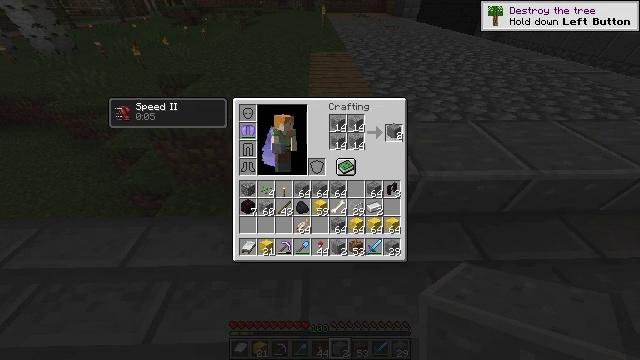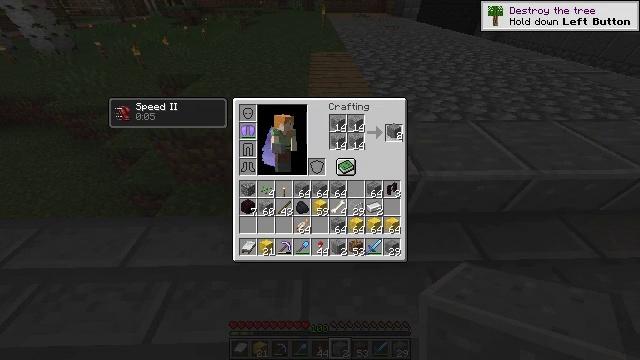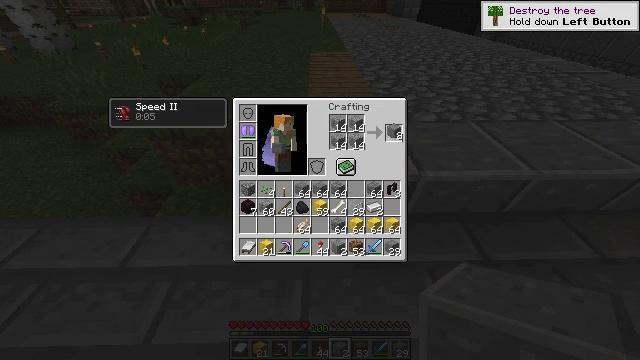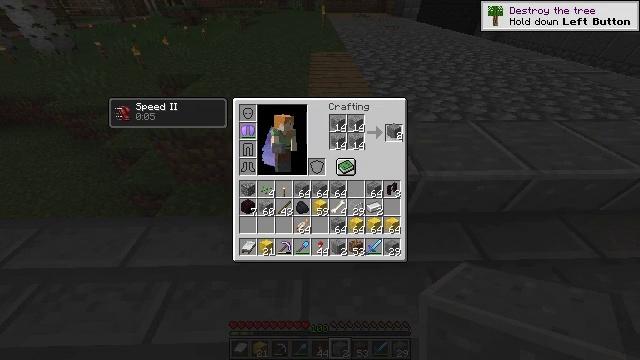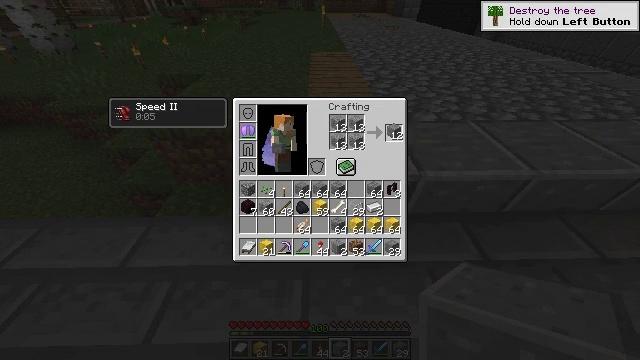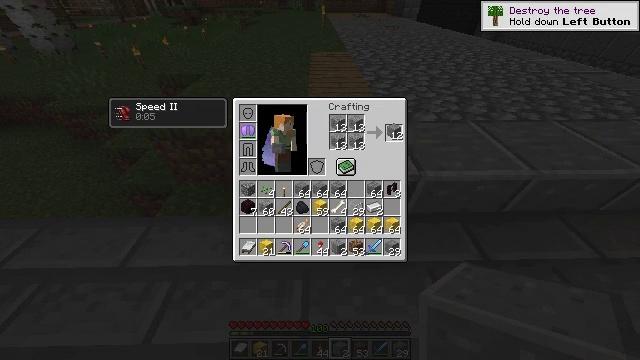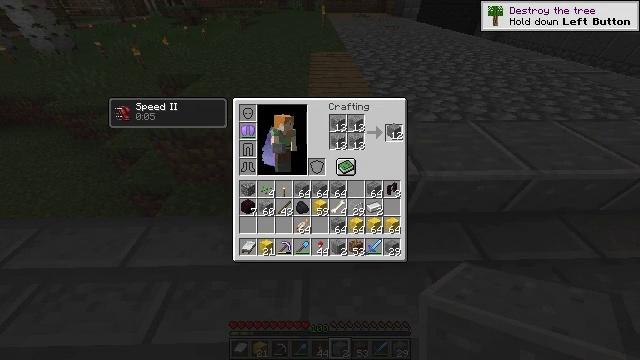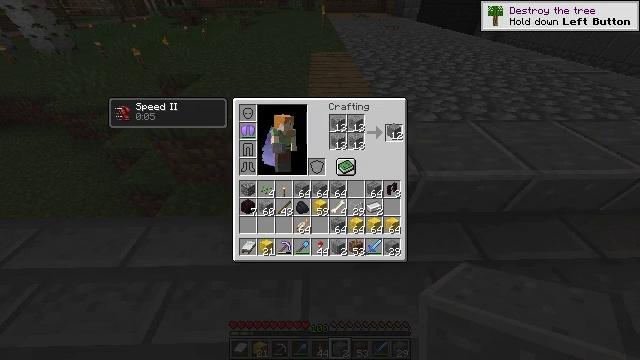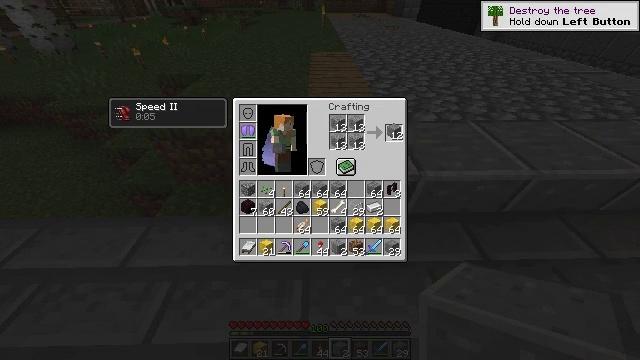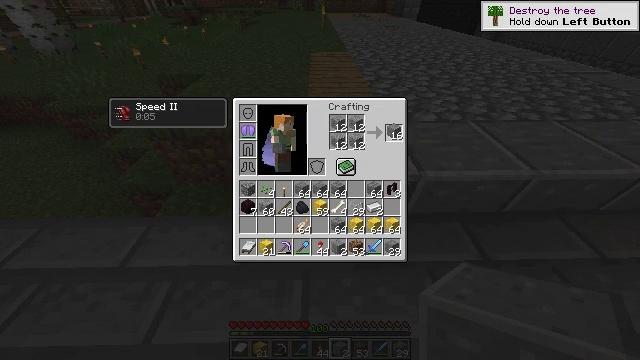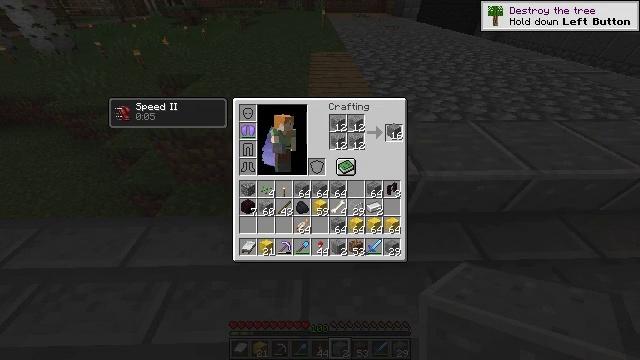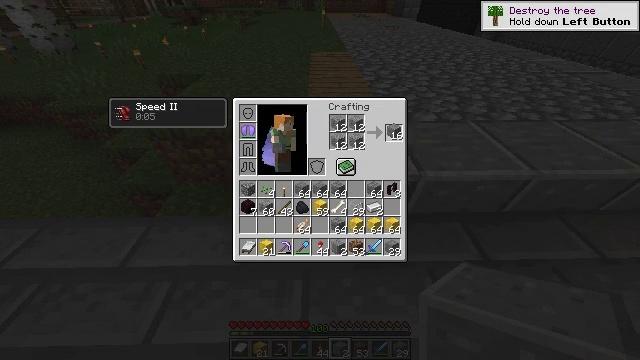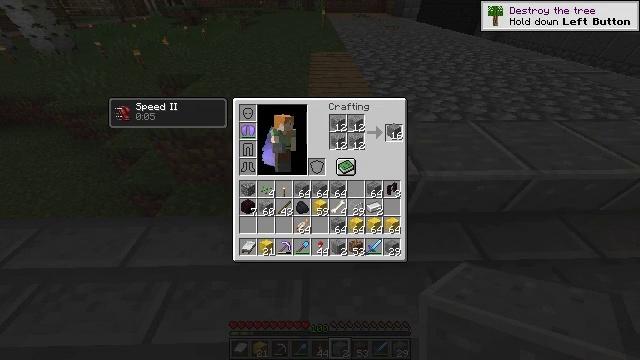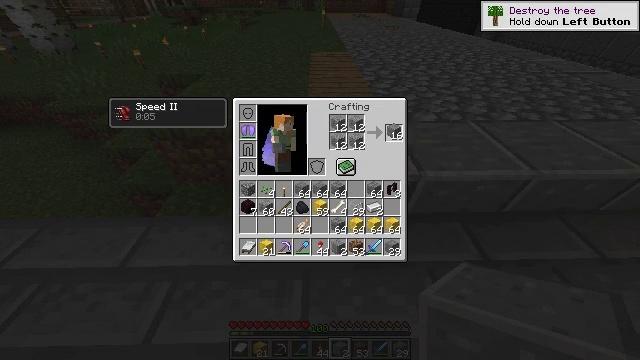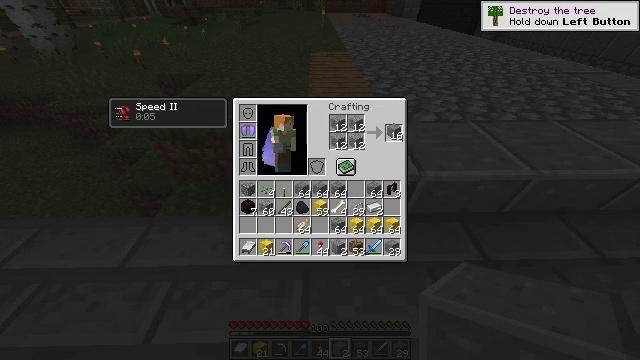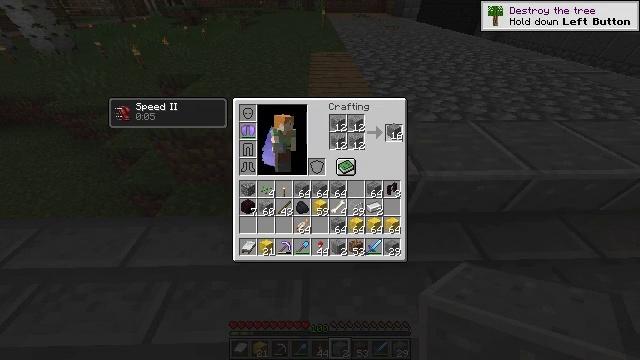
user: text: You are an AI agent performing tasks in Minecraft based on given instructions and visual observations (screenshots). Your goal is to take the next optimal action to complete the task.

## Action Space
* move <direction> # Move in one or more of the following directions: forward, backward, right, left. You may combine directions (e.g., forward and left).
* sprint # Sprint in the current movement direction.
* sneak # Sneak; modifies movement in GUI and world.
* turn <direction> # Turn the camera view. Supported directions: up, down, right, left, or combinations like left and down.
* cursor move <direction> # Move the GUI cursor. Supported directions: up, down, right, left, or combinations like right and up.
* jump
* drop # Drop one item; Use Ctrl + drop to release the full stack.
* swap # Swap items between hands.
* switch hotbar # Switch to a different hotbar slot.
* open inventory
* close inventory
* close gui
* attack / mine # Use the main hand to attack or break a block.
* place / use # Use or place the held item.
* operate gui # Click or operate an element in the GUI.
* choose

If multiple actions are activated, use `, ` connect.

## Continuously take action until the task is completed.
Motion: motion action
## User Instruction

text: Turn regular andesite into polished andesite through crafting.
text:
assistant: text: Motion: operate gui
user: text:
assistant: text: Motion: operate gui
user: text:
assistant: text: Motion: operate gui
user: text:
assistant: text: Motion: no_op
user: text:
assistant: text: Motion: operate gui
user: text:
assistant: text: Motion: operate gui
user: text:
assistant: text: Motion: operate gui
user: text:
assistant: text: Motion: operate gui
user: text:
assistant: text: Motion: no_op
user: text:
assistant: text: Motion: no_op
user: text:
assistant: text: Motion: no_op
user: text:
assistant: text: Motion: no_op
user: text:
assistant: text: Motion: no_op
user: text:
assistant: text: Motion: no_op
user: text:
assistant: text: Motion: no_op
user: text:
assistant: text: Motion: no_op
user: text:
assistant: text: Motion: operate gui
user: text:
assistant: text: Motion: operate gui
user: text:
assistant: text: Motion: operate gui
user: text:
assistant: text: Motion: no_op
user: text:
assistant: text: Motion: no_op
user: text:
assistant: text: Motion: no_op
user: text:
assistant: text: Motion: no_op
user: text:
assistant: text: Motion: no_op
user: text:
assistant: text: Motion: no_op